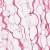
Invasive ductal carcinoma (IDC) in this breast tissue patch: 0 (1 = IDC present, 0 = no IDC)